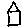
Label: house